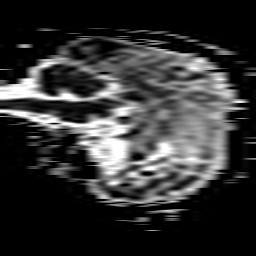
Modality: ADC
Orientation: sagittal
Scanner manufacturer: ge
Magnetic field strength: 1.5 T
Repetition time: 8 s
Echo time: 0.0973 s